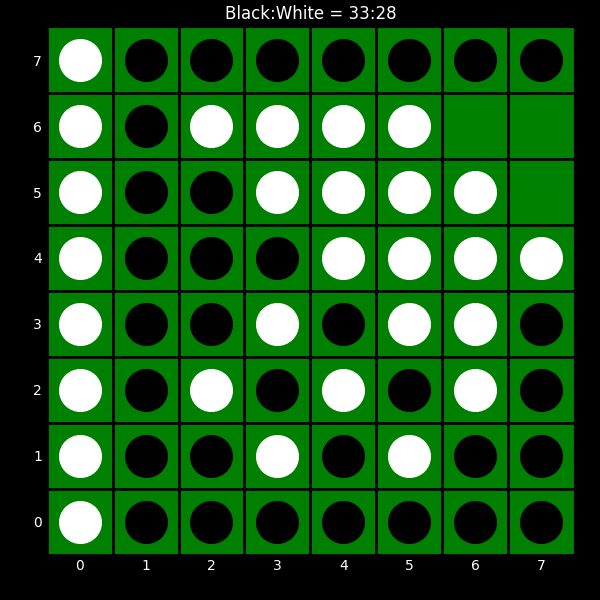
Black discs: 33
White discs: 28